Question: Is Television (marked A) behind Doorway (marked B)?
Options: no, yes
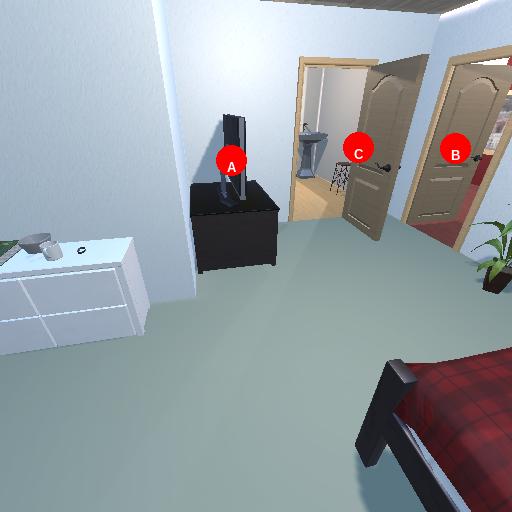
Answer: no